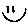
Label: smiley face